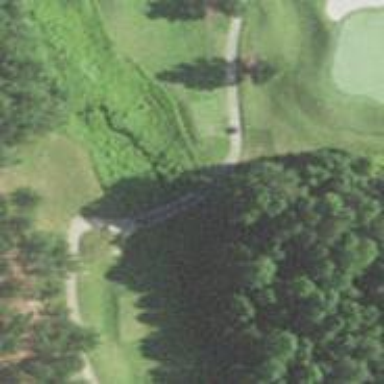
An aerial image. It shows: Path on bridge over golf course.